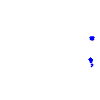
Particle: pion